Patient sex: M
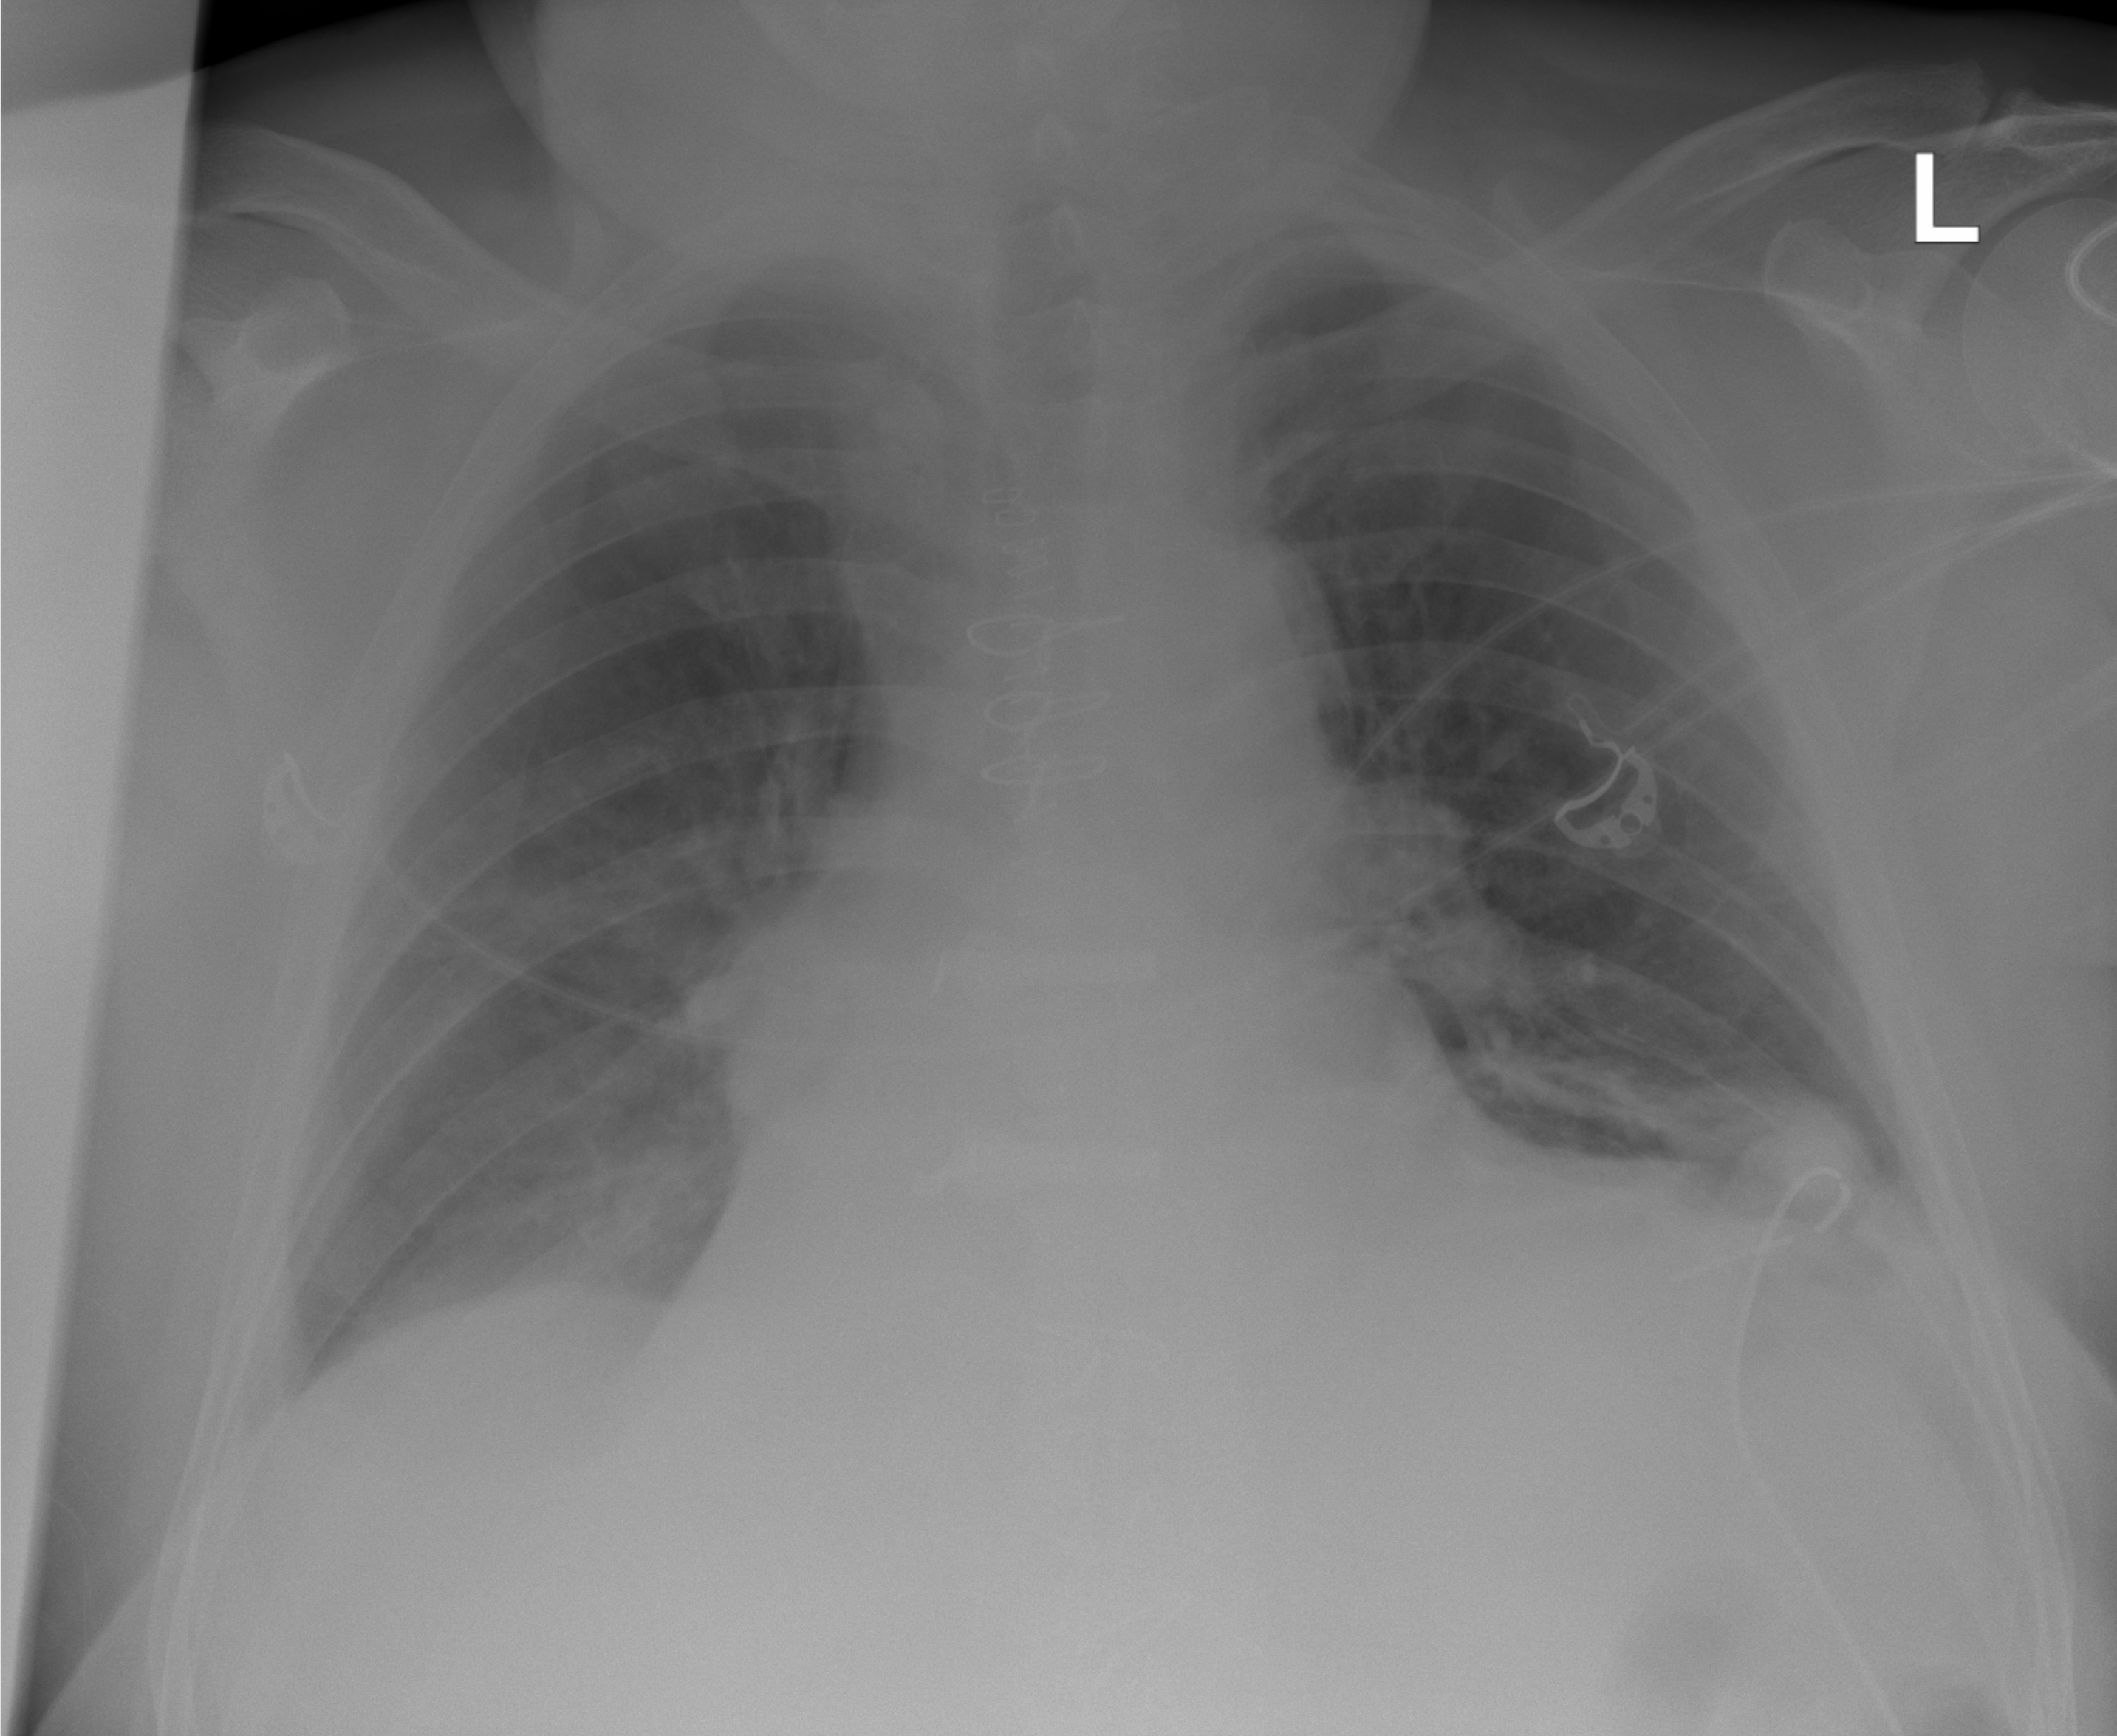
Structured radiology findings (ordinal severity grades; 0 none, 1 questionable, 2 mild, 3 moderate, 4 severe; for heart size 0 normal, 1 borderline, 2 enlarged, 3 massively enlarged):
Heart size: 2
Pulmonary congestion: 2
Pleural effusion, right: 0
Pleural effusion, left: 2
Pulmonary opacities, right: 0
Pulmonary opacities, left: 0
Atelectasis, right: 0
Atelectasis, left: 2